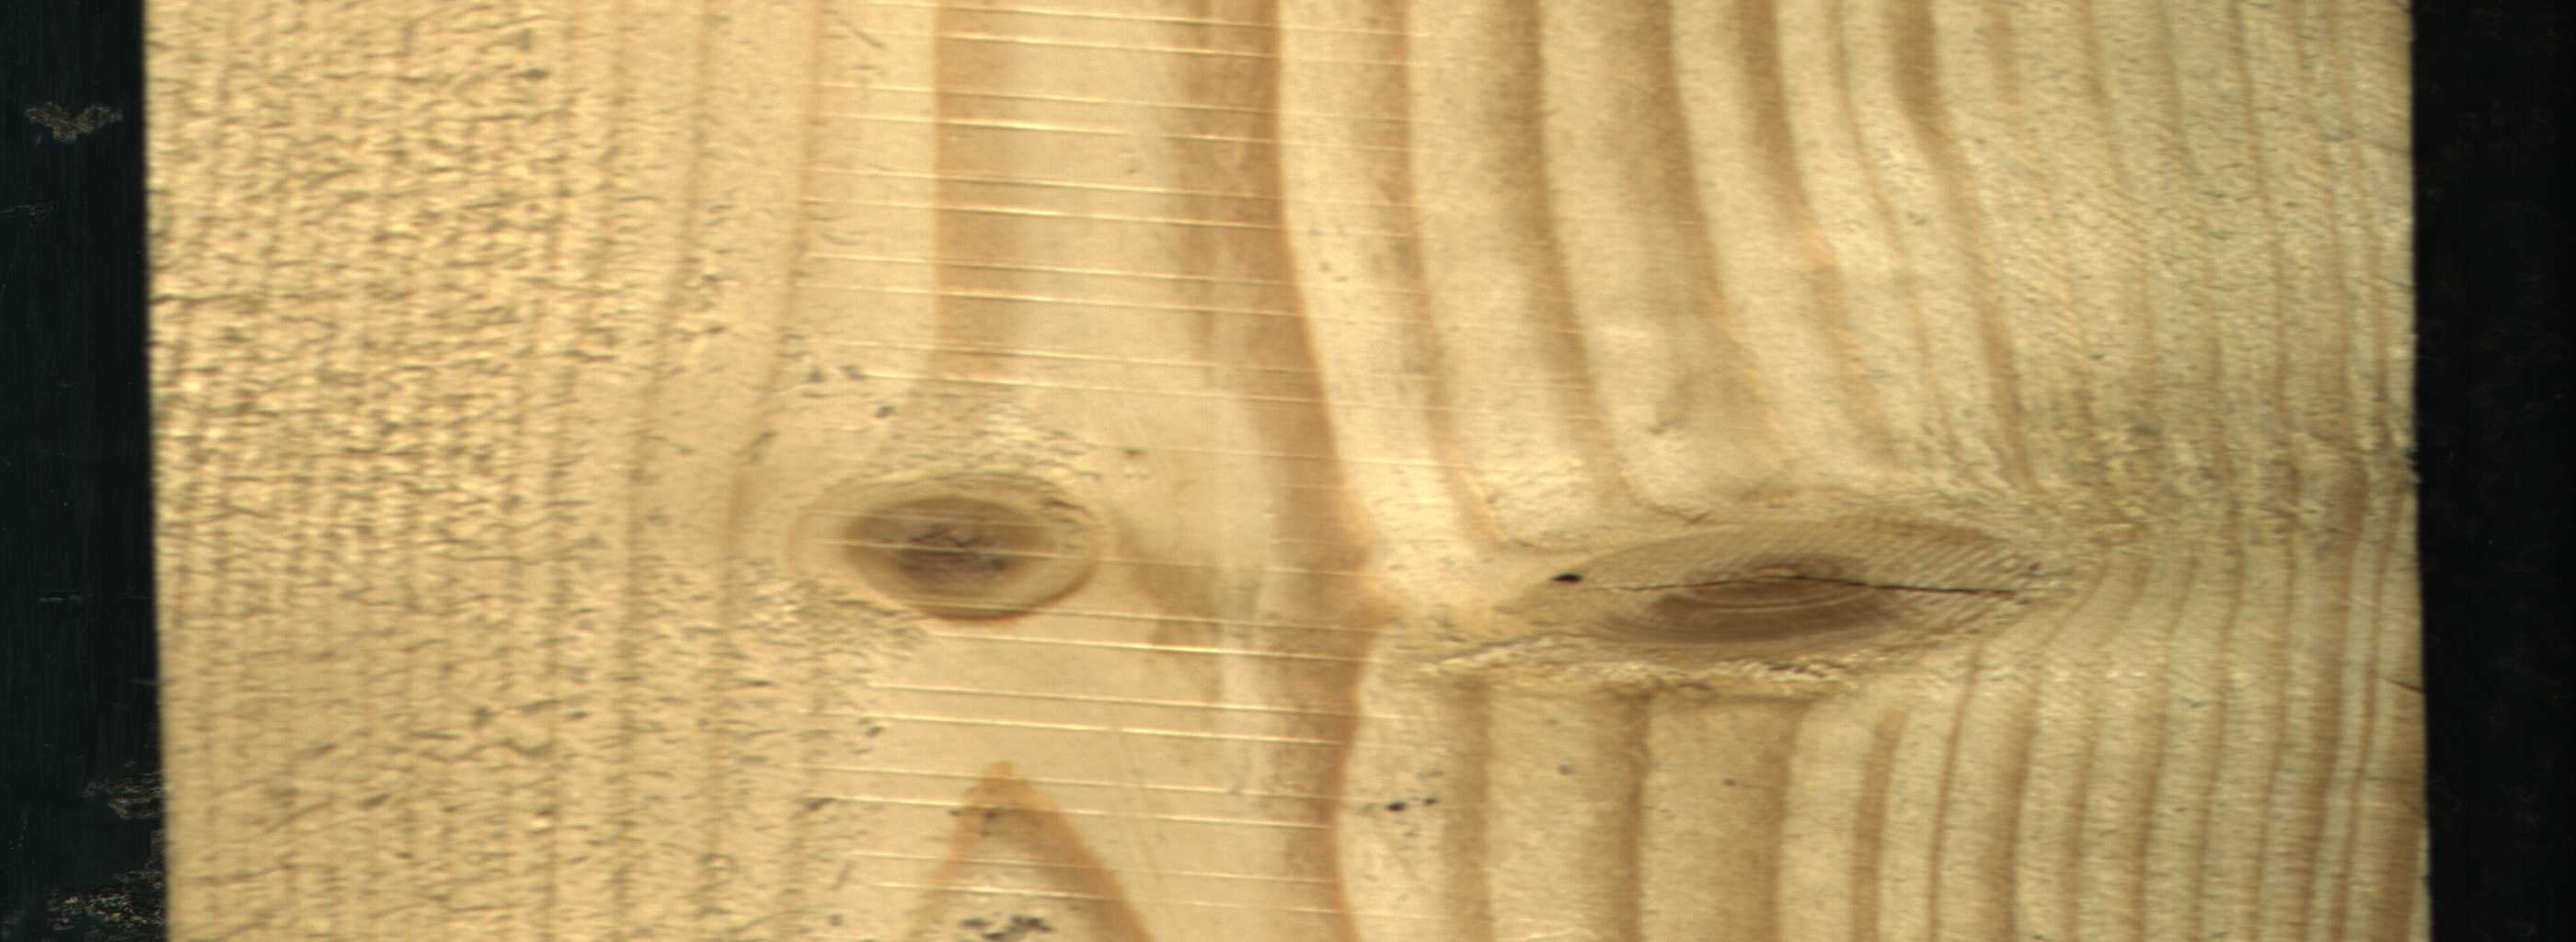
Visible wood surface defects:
knot_with_crack
Live_Knot